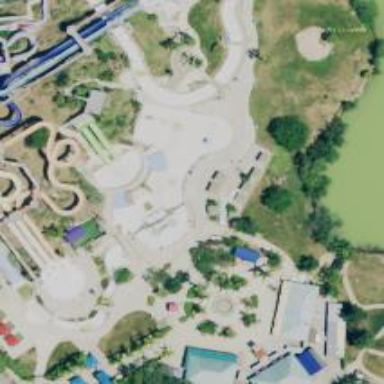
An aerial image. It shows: Water slide attraction.